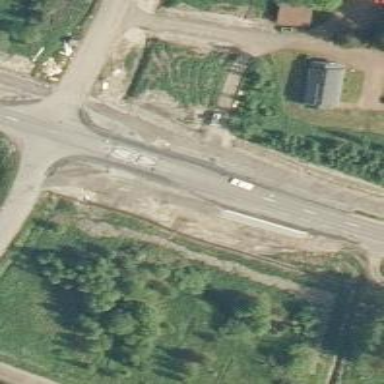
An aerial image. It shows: Cycleway.